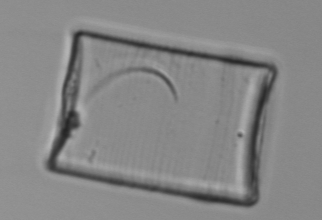
Label: Guinardia_flaccida